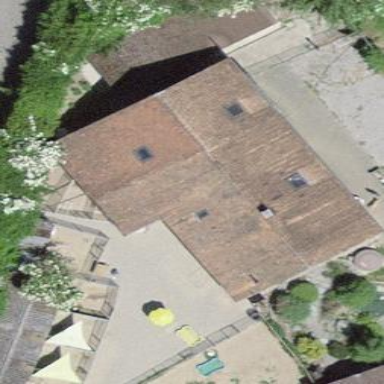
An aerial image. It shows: Farm building.